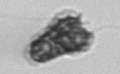
Label: Syracosphaera_pulchra